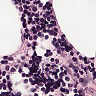
Metastatic tissue present: no